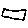
Label: square